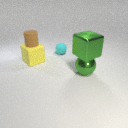
large green metal sphere below large green metal cube